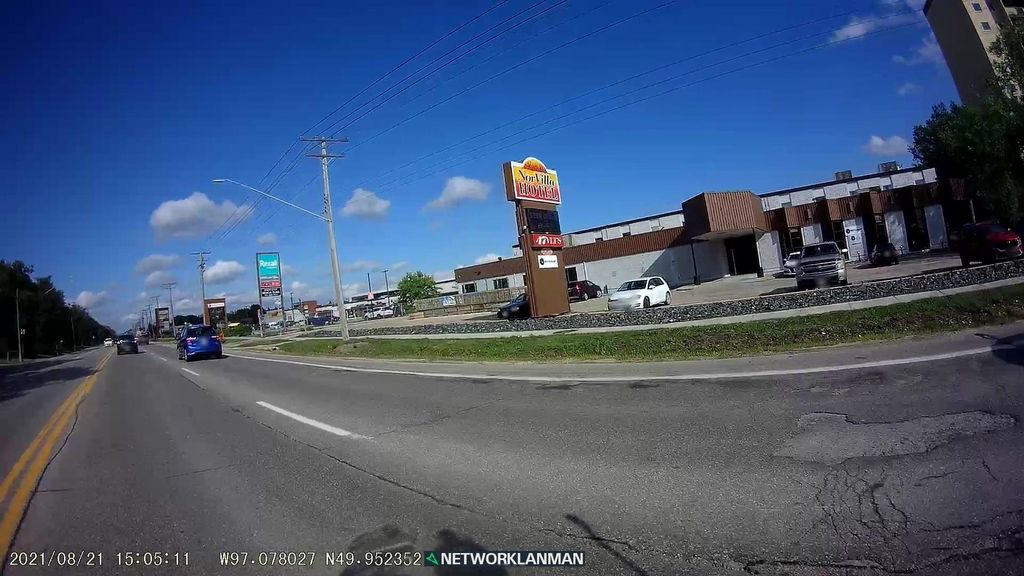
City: winnipeg